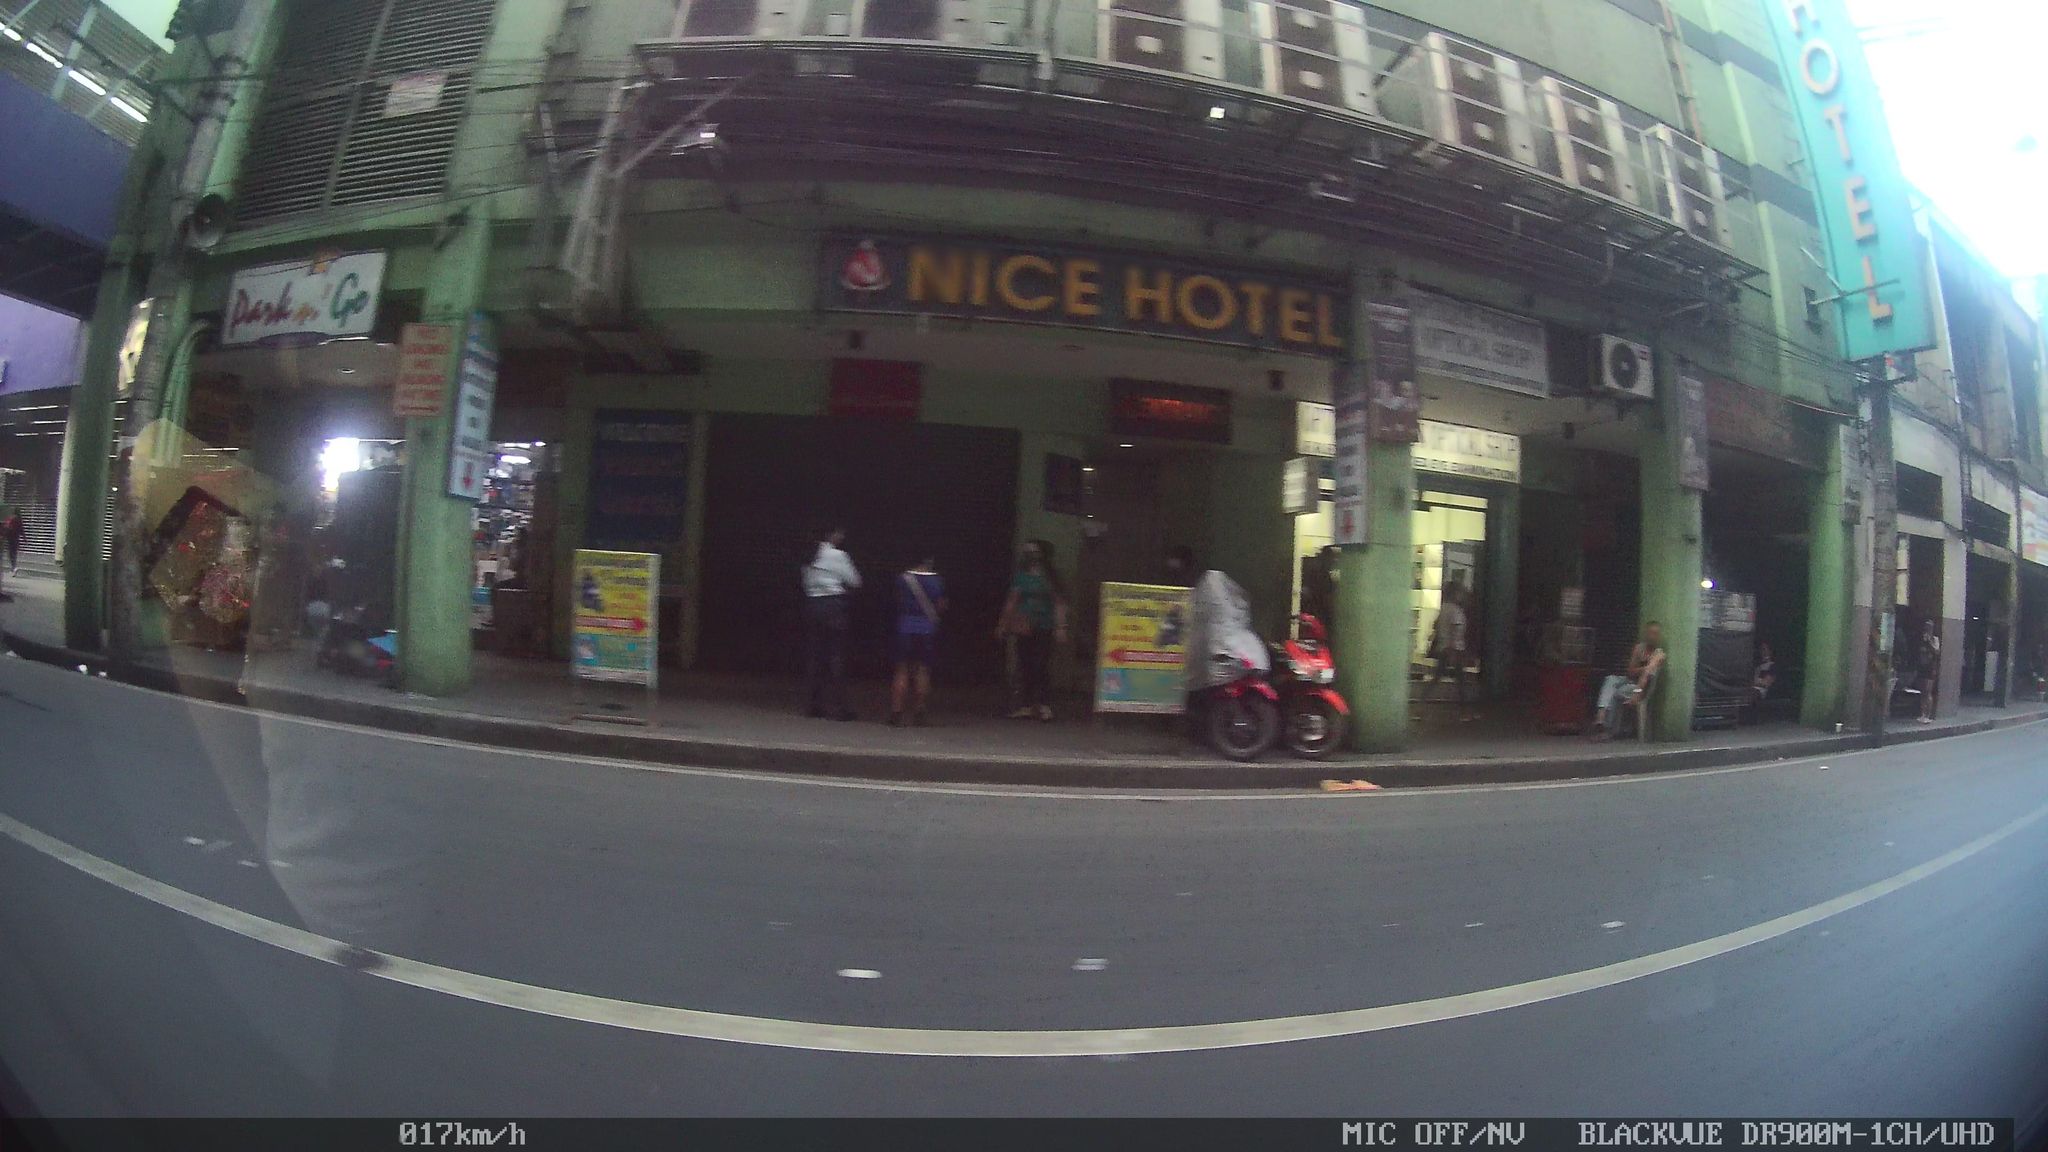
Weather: clear
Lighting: day
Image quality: slightly poor
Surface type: driving surface
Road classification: primary
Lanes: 3
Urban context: urban centre
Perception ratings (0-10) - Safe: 3.17, Lively: 7.56, Beautiful: 7.33, Boring: 2.66, Depressing: 6.67, Wealthy: 0.79